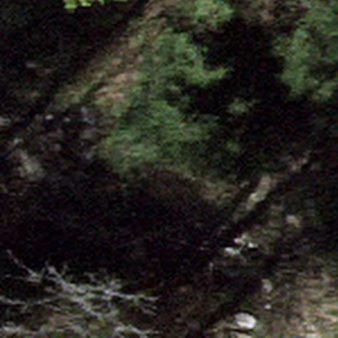
Label: other